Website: lowes
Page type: stored-credit-cards
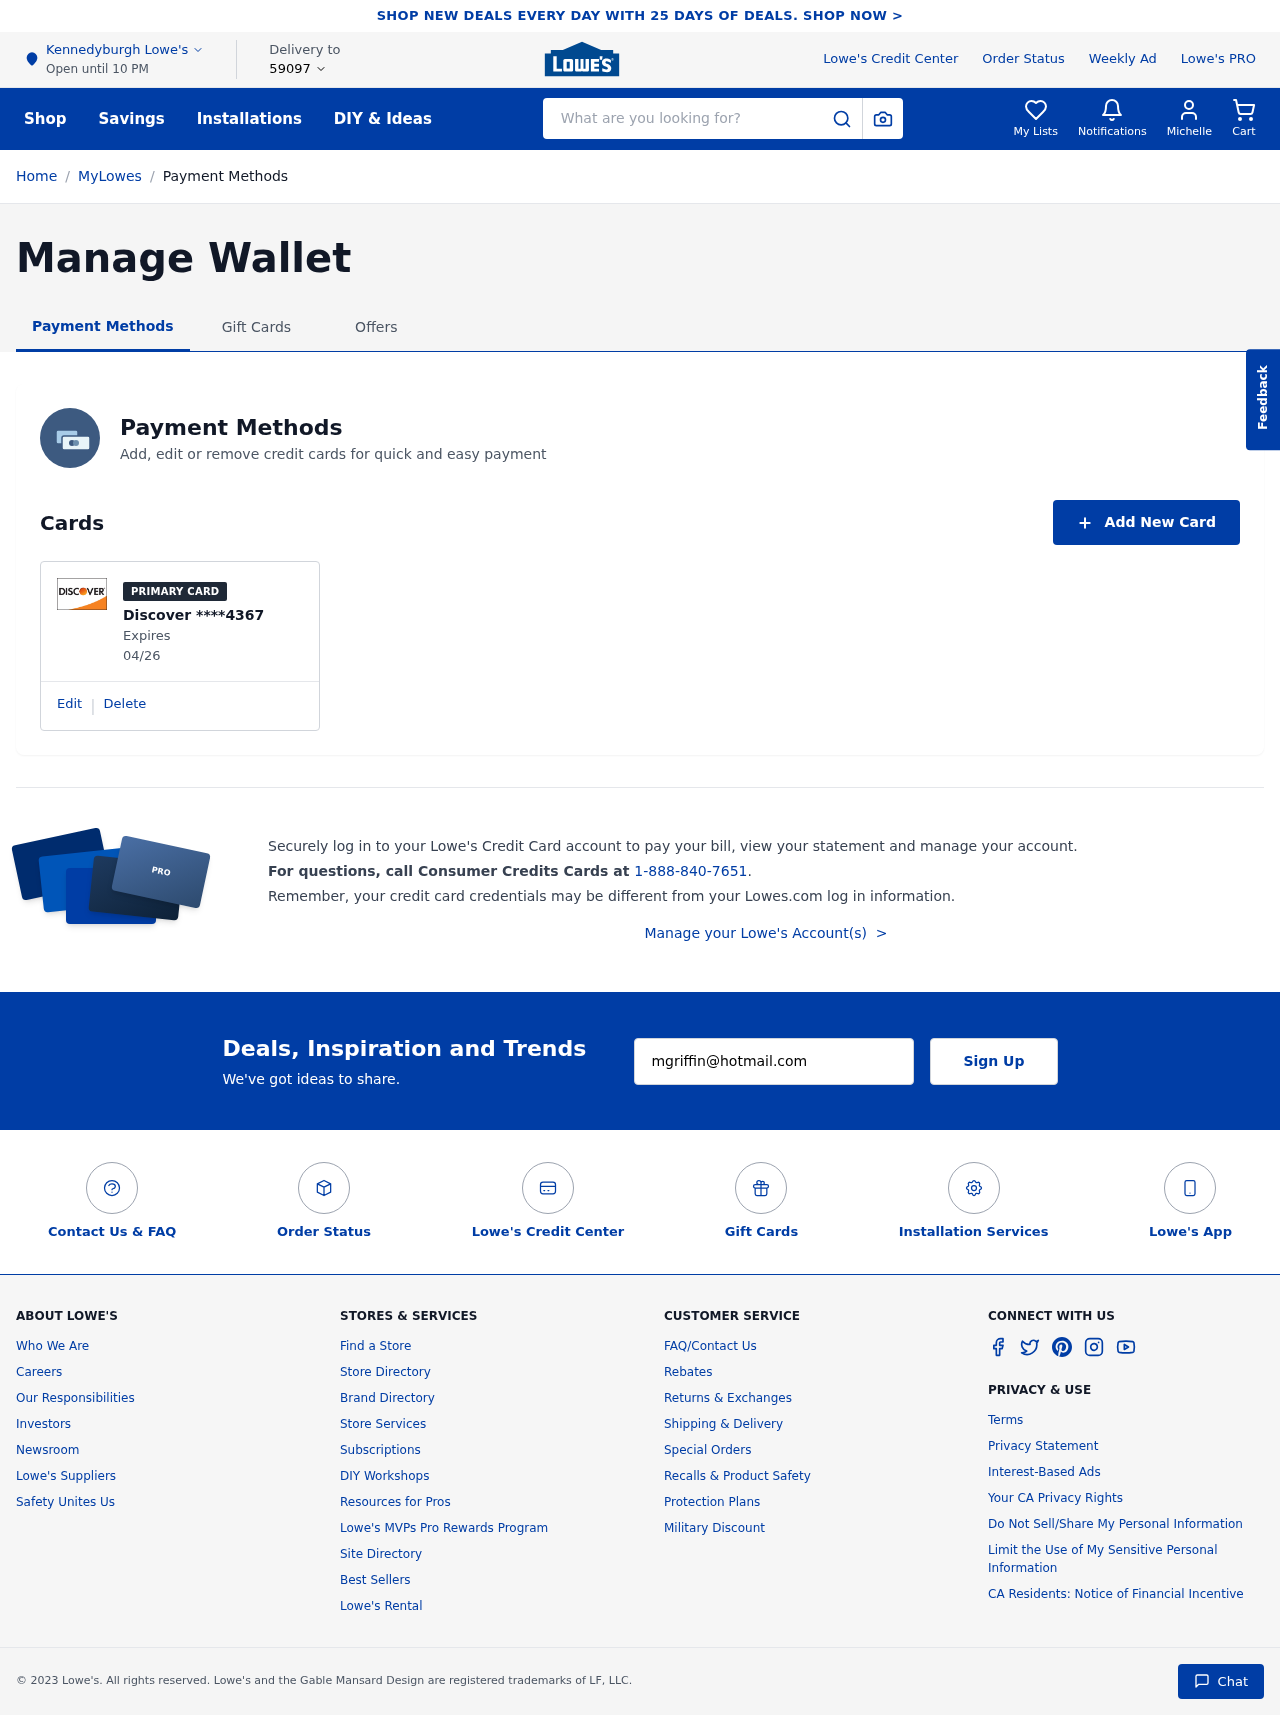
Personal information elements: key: PII_CARD_EXPIRY
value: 04/26
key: PII_CARD_LAST4
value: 4367
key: PII_CARD_TYPE
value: Discover
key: PII_CITY
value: Kennedyburgh
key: PII_EMAIL
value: mgriffin@hotmail.com
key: PII_FIRSTNAME
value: Michelle
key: PII_POSTCODE
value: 59097
Search elements: key: HEADER_SEARCH
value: What are you looking for?